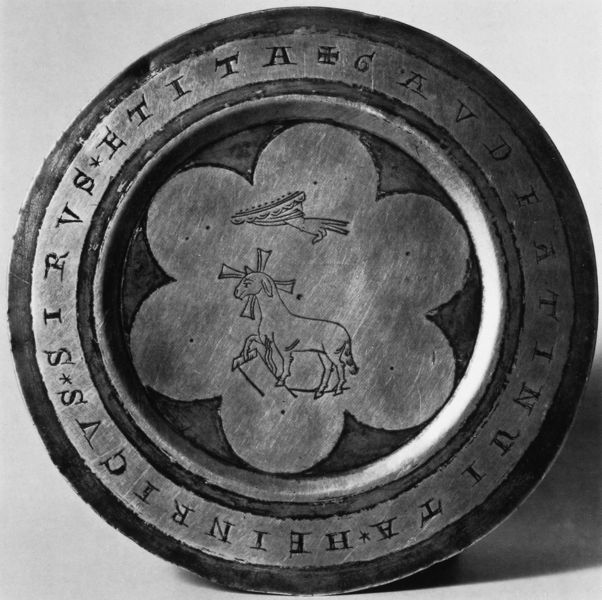
Titel: Messkelch, Gerhohus-Kelch und Patene aus Salzburg
Institution: Salzburg, Erzabtai St. Peter, Schatzkammer/ Sakristei KSP O 525
Schlagwörter: gott, hand, vogel, blume, grau, zeichen, tier, muster, geschichte, schale, silber, teller, blatt, brosche, kreis, rund, schrift, inschrift, metall, ring, foto, fotografie, schild, lamm, schaf, glaube, kreuz, religion, scheibe, schwarzweiß, buchstaben, gravur, christus, segen, segnen, abendmahl, sechs, ziege, münze, latein, sechspass, lammteller